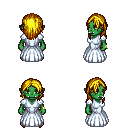
a pixel art fantasy rpg character, female body template, orc, green skin, underdress, white pants, blonde long hairstyle, bracelets, gold boots, four views (front, back, left, right), 2x2 character sprite sheet, small pixel art, hard edges, no anti-aliasing